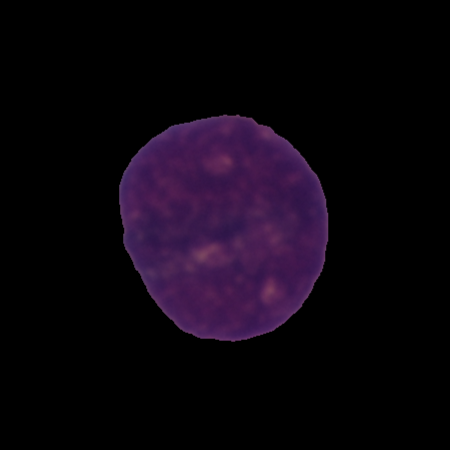
Label: cancer